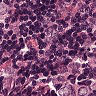
Metastatic tissue present: yes